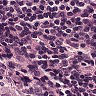
Metastatic tissue present: no